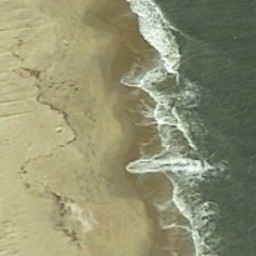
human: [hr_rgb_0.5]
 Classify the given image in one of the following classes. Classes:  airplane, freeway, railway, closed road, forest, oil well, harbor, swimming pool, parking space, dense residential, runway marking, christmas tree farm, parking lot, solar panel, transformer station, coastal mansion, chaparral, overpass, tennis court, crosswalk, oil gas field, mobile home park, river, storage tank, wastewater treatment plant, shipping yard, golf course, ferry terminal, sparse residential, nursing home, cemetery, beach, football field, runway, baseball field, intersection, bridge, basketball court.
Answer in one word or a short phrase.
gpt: beach